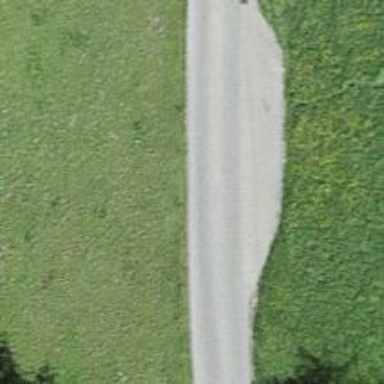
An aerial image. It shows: Passing place on the road.